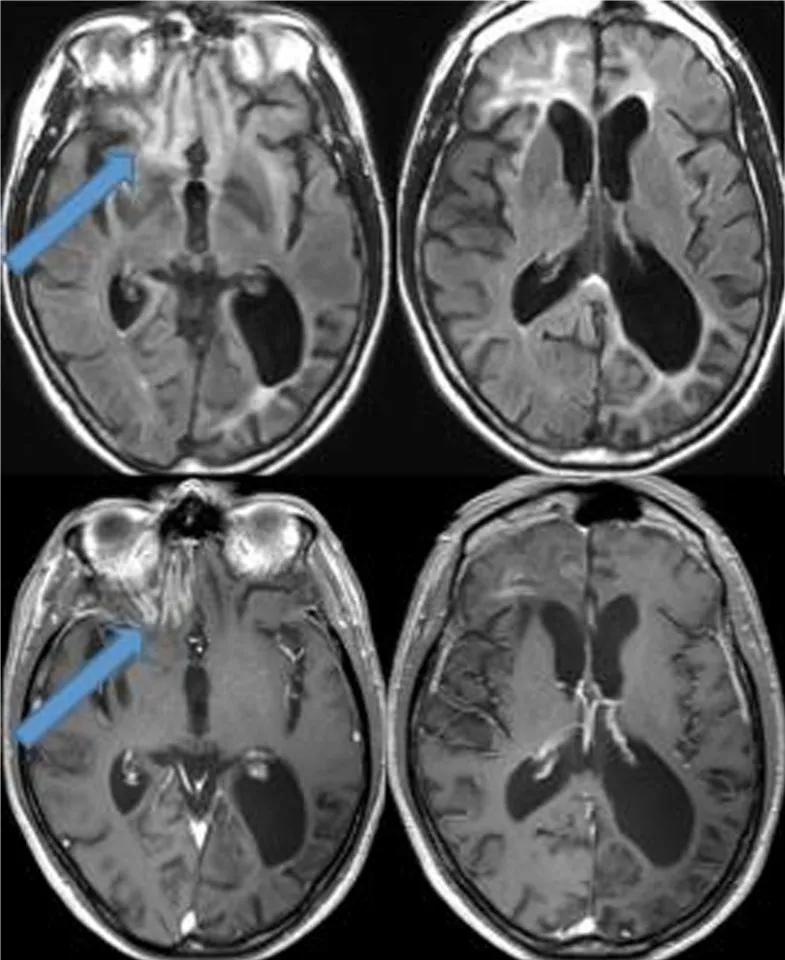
Case one, 2011: FLAIR MRI sequences from 2011 again show hyperintensity in the right basifrontal (see arrows) and left parieto-occipital regions, now with enhancement on corresponding post contrast T1 images (lower row) in the right basifrontal region only.
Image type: radiology (mri)